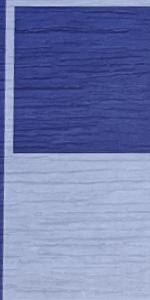
Label: Empty